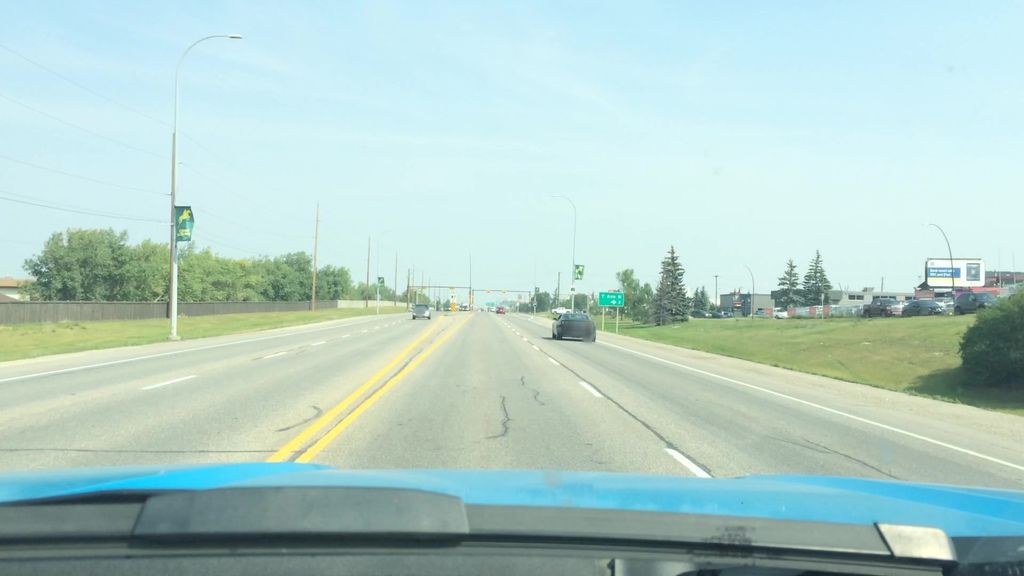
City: calgary